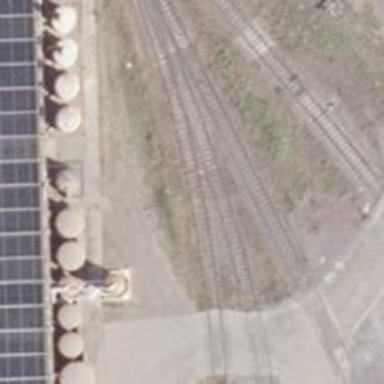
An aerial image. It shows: Rail spur service.